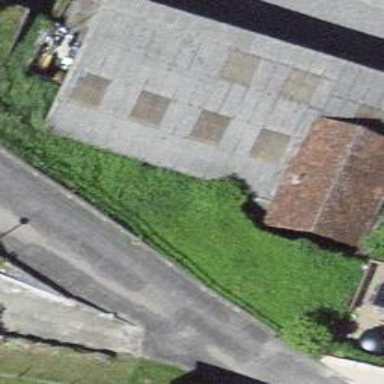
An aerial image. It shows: View of roof of building.